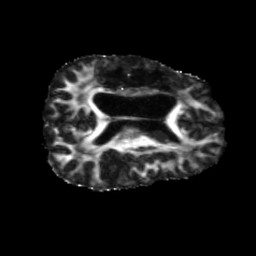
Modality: FA
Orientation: axial
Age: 42
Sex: male
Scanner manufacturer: siemens
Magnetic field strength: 3 T
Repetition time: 5.47 s
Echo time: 0.0854 s